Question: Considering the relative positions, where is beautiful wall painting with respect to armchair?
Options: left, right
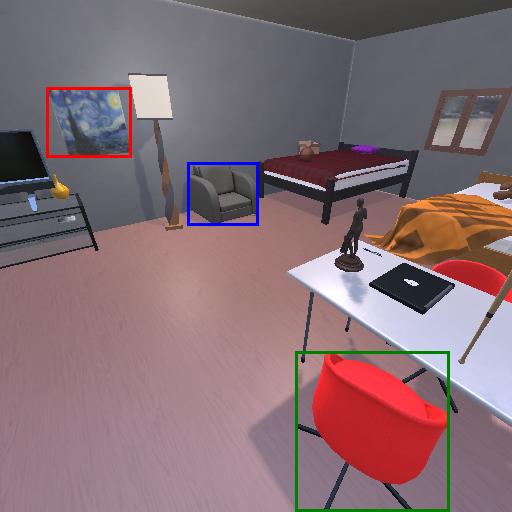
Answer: left